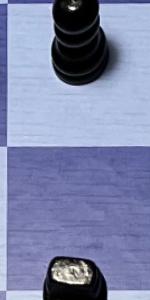
Label: Empty